【题型】选择题　【知识点】向量　【难度】medium
如图所示，\(O\) 为线段 \(A_0A_{2025}\) 外一点，若 \(A_0\)，\(A_1\)，\(A_2\)，\(A_3\)，\(\dots\)，\(A_{2025}\) 中任意相邻两点间的距离相等，\(\overrightarrow{OA_0} = \vec{a}\)，\(\overrightarrow{OA_{2025}} = \vec{b}\)，则用 \(\vec{a}\)，\(\vec{b}\) 表示 \(\overrightarrow{OA_0} + \overrightarrow{OA_1} + \overrightarrow{OA_2} + \dots + \overrightarrow{OA_{2025}}\)，其结果为 (\quad).

A. \(2025(\vec{a} + \vec{b})\) \quad B. \(2026(\vec{a} + \vec{b})\) \quad C. \(1012(\vec{a} + \vec{b})\) \quad D. \(1013(\vec{a} + \vec{b})\)
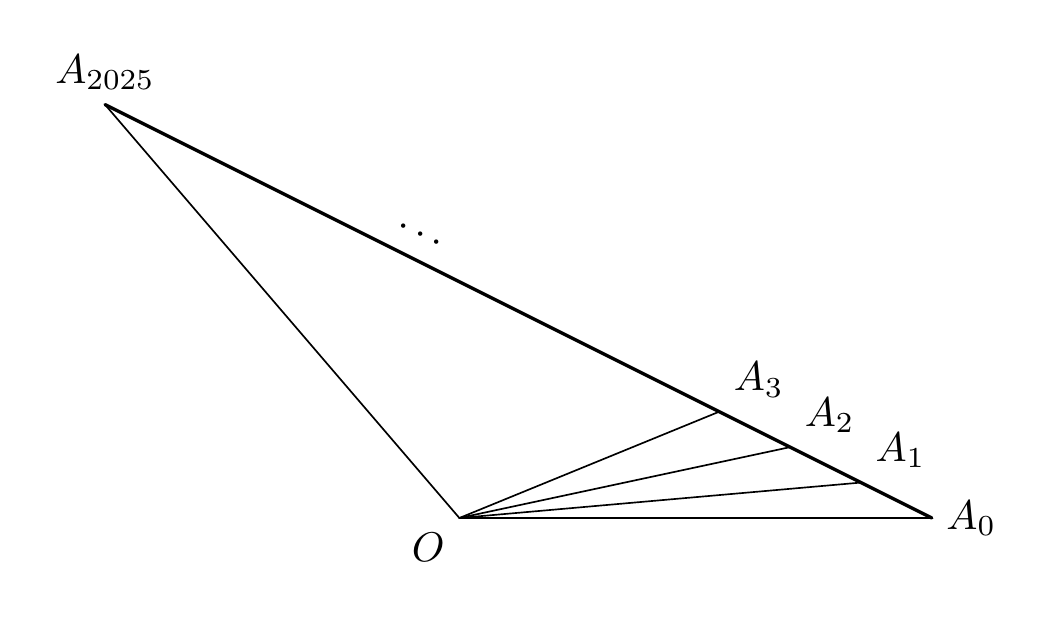
【解答】
【答案】D

【分析】设 \(A_0A_{2025}\) 的中点为 \(A\)，利用三角形中线向量的表示法，化简求和即得.

【解答】因 \(A_0\)，\(A_1\)，\(A_2\)，\(A_3\)，\(\dots\)，\(A_{2025}\) 中任意相邻两点间的距离相等，

不妨设 \(A_0A_{2025}\) 的中点为 \(A\)，

则点 \(A\) 也是 \(A_1A_{2024}\)，\(A_2A_{2023}\)，\(\dots\)，\(A_{1012}A_{1013}\) 的中点，

则 \(\overrightarrow{OA_0} + \overrightarrow{OA_{2025}} = 2\overrightarrow{OA} = \vec{a} + \vec{b}\)，同理可得：

\(\overrightarrow{OA_1} + \overrightarrow{OA_{2024}} = \overrightarrow{OA_2} + \overrightarrow{OA_{2023}} = \dots = \overrightarrow{OA_{1012}} + \overrightarrow{OA_{1013}} = 2\overrightarrow{OA} = \vec{a} + \vec{b}\)，

则 \(\overrightarrow{OA_0} + \overrightarrow{OA_1} + \overrightarrow{OA_2} + \dots + \overrightarrow{OA_{2025}} = \dfrac{2026}{2}(\vec{a} + \vec{b}) = 1013(\vec{a} + \vec{b})\).

故选：D.

【点评】本题考查平面向量的线性运算，属中档题.